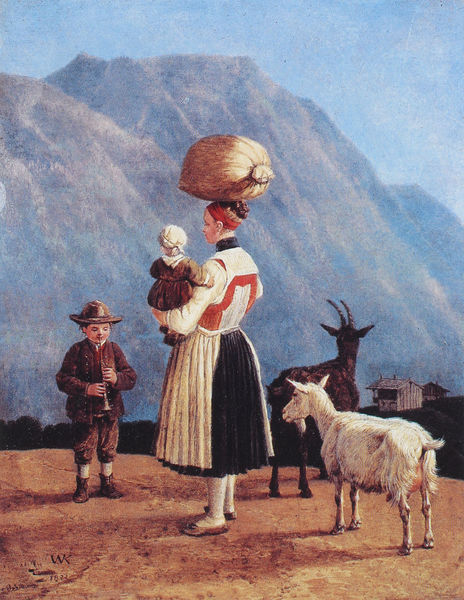
Titel: Bäuerin mit Kleinkind und Kopflast
Künstler: Wilhelm von Kobell
Institution: Privatsammlung
Schlagwörter: berg, blau, felsen, gemälde, himmel, kopf, mann, schatten, weiß, mädchen, braun, frau, hut, kleid, schmuck, schwarz, rot, weg, rock, anzug, bart, tragen, bild, hütte, familie, kind, musik, kinder, sack, schürze, zwei, mieder, bündel, last, berge, gebirge, hütten, baby, panorama, alpen, tracht, spielt, flöte, hörner, bock, schafe, ziegenbock, ziege, brau, dirndl, ziegen, zicke, folklore, balancieren, instrumnet, auf dem arm, musiziert, kelinkind